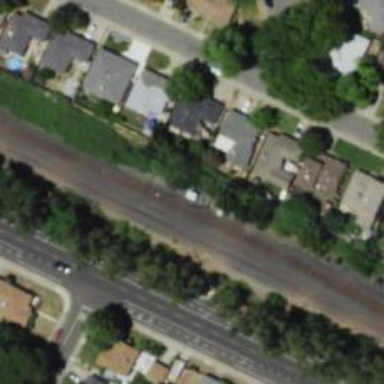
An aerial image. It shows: Railway crossover.